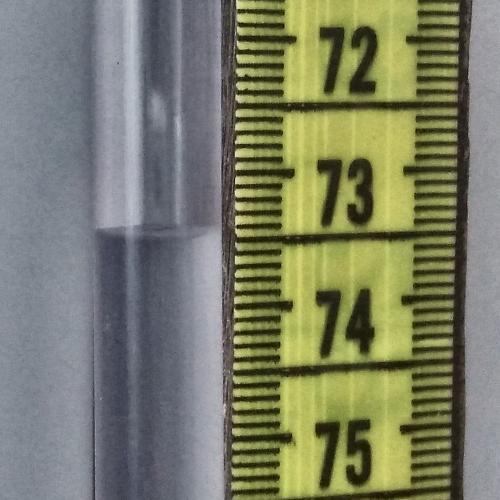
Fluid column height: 73.5 cm